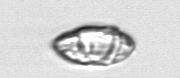
Label: Gyrodinium